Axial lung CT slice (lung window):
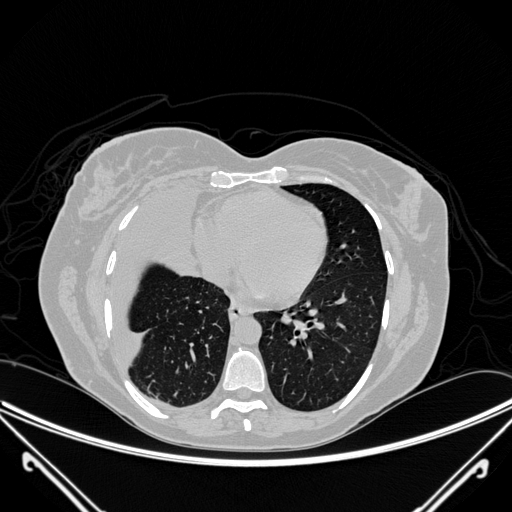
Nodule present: no